Field crop: maize
Growth stage: 2
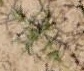
Species: salsola